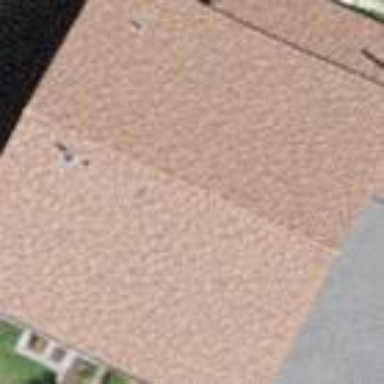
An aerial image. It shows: Simple house.